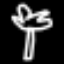
Label: palm tree